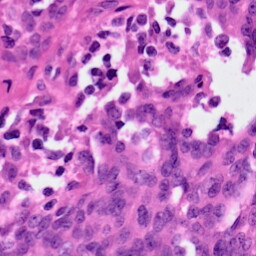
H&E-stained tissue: Ovarian